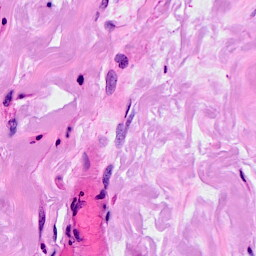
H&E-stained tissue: Breast